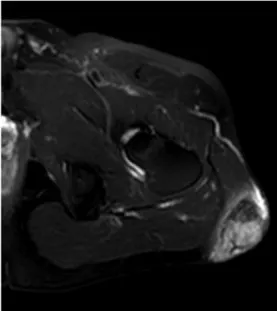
Axial magnetic resonance images of ossifying fibromyxoid tumor in the left proximal thigh. (B) The T2-weighted spectral presaturation with inversion recovery sequence shows that the mass has heterogeneous high signal intensity with foci of low signal intensity.
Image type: radiology (mri)